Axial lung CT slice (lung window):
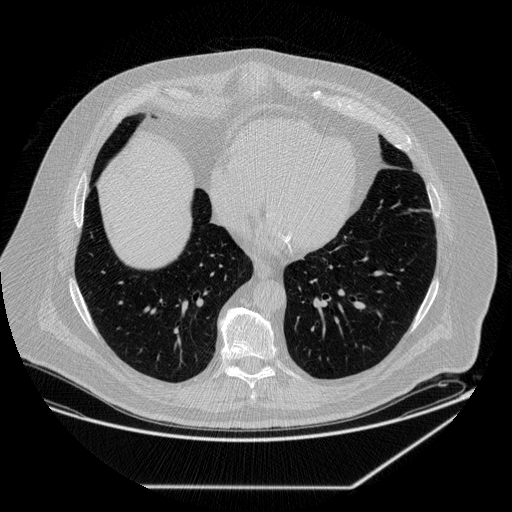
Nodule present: no